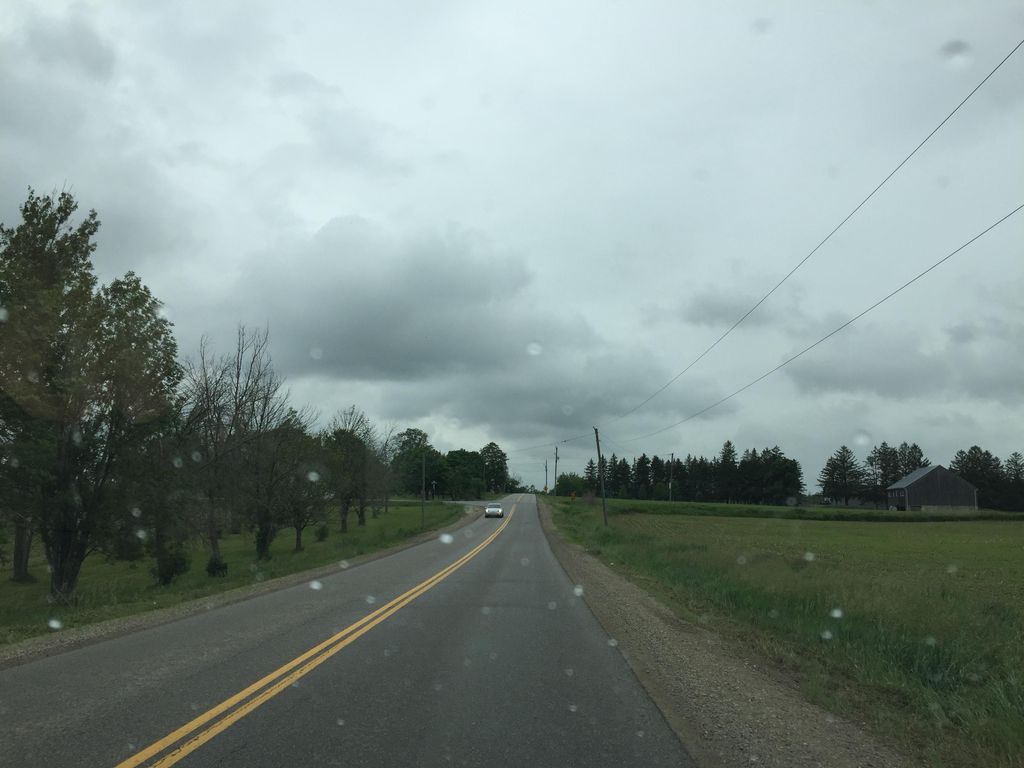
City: kitchener-waterloo